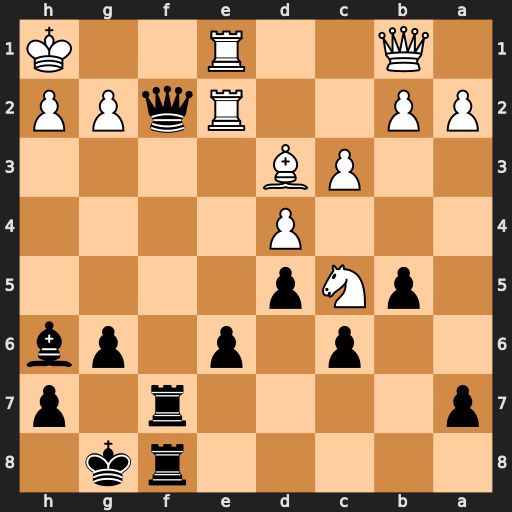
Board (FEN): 5rk1/p4r1p/2p1p1pb/1pNp4/3P4/2PB4/PP2RqPP/1Q2R2K
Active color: b
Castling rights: -
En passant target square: -
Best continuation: Qf1+ Rxf1 Rxf1+ Qxf1 Rxf1#